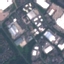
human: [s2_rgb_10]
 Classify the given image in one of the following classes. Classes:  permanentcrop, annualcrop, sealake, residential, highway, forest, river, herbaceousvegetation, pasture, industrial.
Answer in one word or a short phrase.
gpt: Industrial